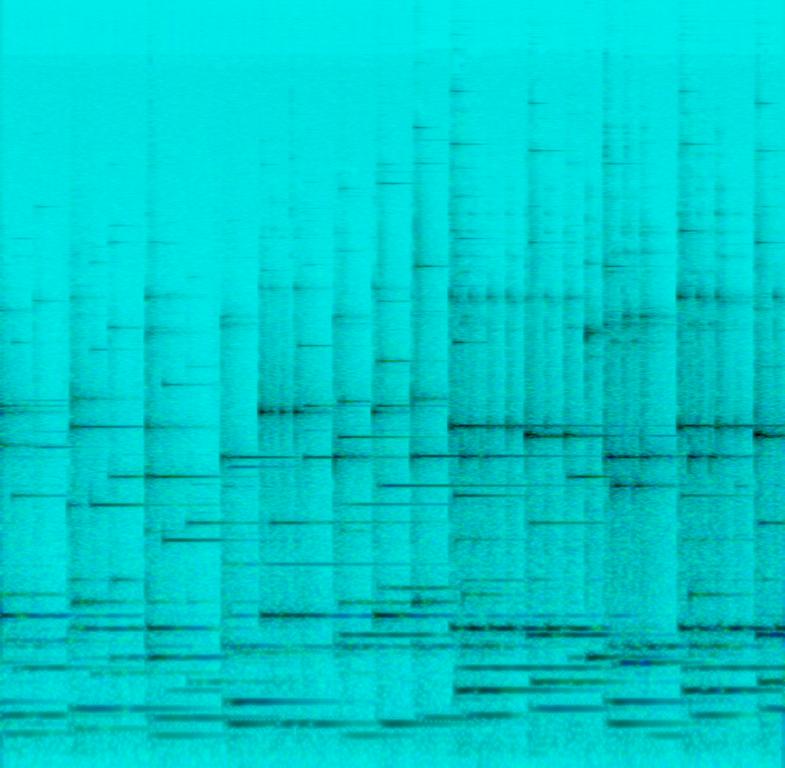
This instrumental song features the main melody played on bells and the marimba. A timpani plays the percussion. The tempo of this song is slow. This song has no voices. The song has a celestial and dreamy feel. This song can be used in a dreamy sequence in a children's movie. There are no voices in this song.